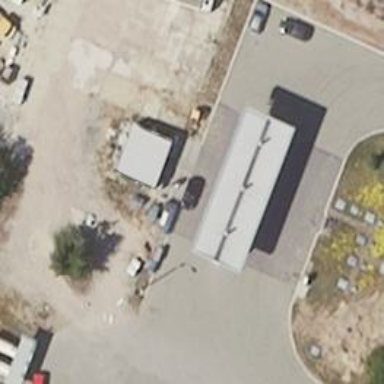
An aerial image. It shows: Fuel station.